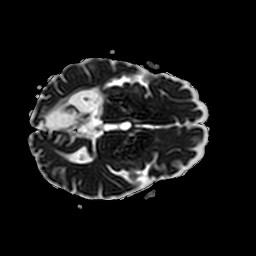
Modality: ADC
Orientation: axial
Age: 65
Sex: female
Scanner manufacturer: philips
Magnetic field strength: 3 T
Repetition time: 4.726 s
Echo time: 0.07409 s